Field crop: maize
Growth stage: 2
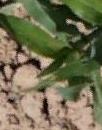
Species: maize